Question: My button looks normal in firefox but in chrome (and safari) it looks thin.
Any suggestions would be great.

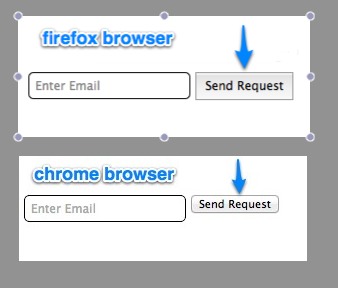
Answer: HTML/CSS only tells the browser what it needs to display in a certain place on the page. It is up to the browsers to display an appropriate graphic in the correct location. What that graphic is like is down to the specific browser implementation for default widgets.
If you need it to look the same cross browser and cross operating system then you need to consider using css/images to create custom buttons etc, which essentially override the default browser implementations.
You can set a 'height' css property to make sure both buttons are the same height, and set an appropriate 'width' too. Be careful with font sizes though that the size of the button doesn't end up too small that your text is no longer visible on the button.